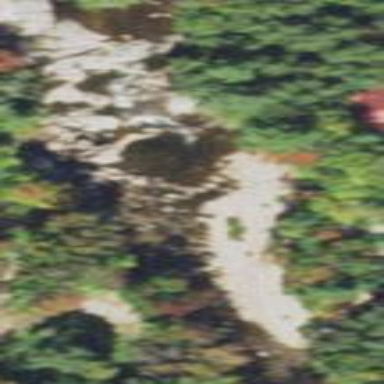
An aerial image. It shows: Scene featuring rapids in waterway.